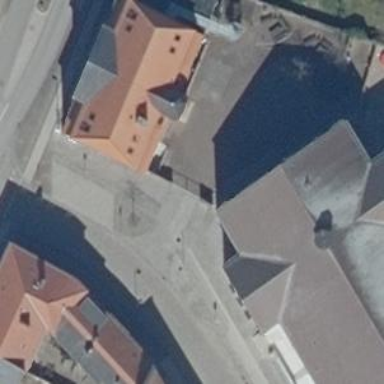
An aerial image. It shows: School building.